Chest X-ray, PA view. Patient: 66 years old, sex M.
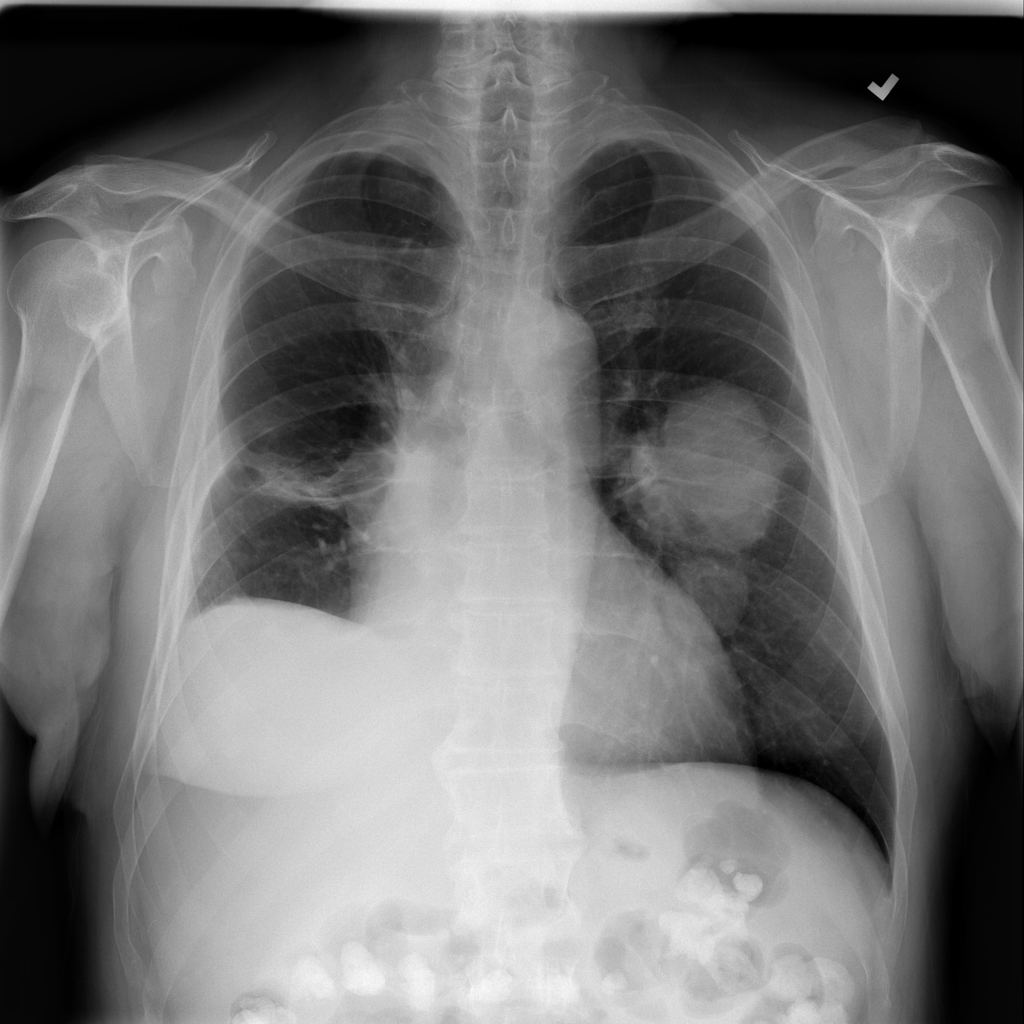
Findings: Effusion, Mass